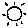
Label: sun